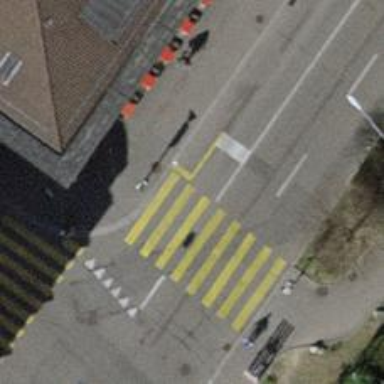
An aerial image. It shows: Kerb barrier.